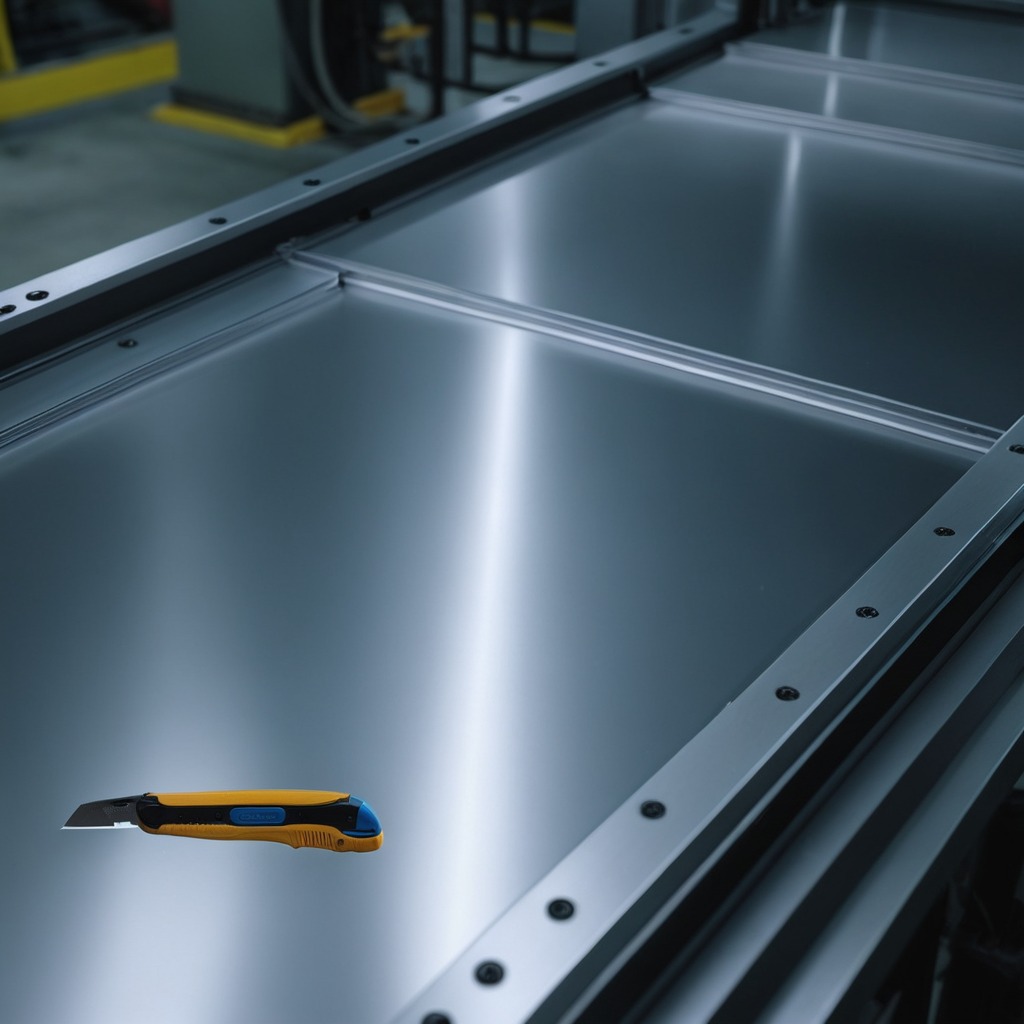
A utility knife lies on a metal table in a machine shop under fluorescent lights.